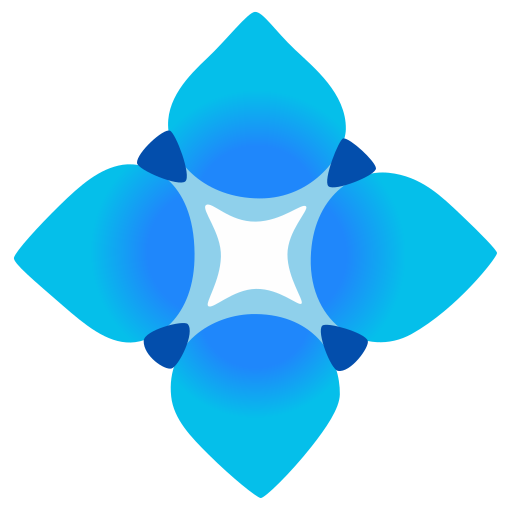
Emoji: 💠